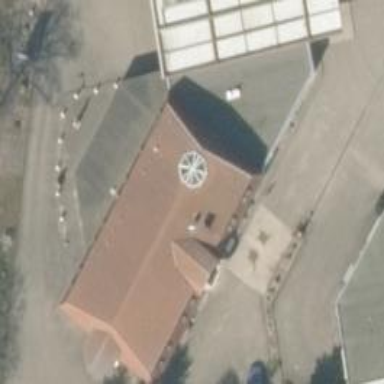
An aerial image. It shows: Restaurant.